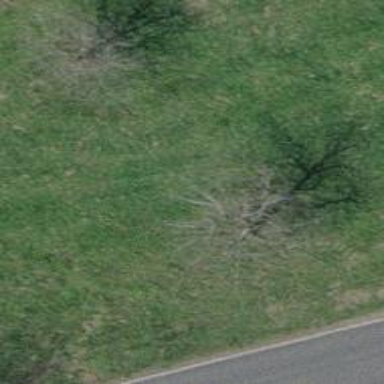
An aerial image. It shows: Single tag "natural: tree."